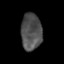
Tissue: skin
Cell type: Others
Senescence score: 0.7816
Nuclear area (px): 750
Mean DAPI intensity: 79.4